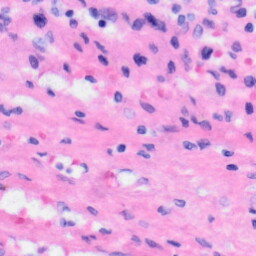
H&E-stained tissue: Liver